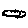
Label: cloud